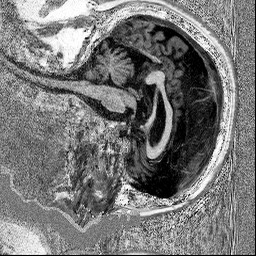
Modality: UNIT1
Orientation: sagittal
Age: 69
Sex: male
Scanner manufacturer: siemens
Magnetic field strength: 3 T
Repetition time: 5 s
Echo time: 0.00298 s